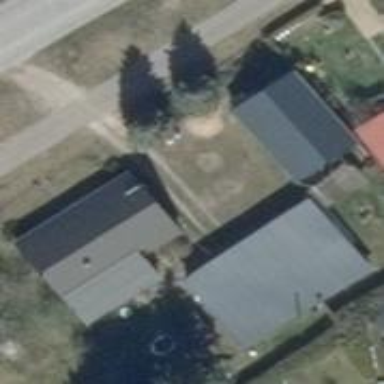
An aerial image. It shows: Shed building.